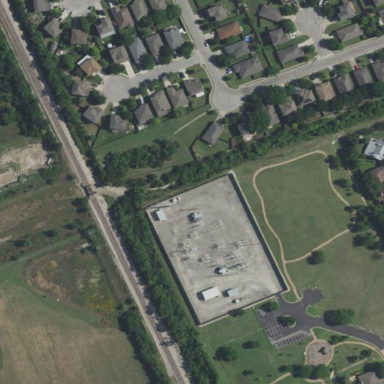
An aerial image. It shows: Outdoor power substation located behind wall. The substation operates at the distribution level.